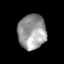
Tissue: prostate
Cell type: T cells
Senescence score: 0.2915
Nuclear area (px): 951
Mean DAPI intensity: 154.102